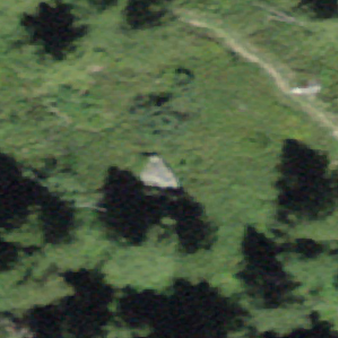
Label: other